Current action and preconditions to check: trajectory_clear

Your task: For each precondition in the list above, predict whether it will hold at this action.

Consider the current scene as observed from the mobile robot's camera, and analyze the predicted future states of all dynamic agents (e.g., people, animals, vehicles, or any moving entities) within the NEXT SECOND.

IMPORTANT: Only answer "very likely" if you are absolutely certain—based on strong, clear evidence—that a dynamic agent will violate the precondition in the predicted future state. Do NOT answer "very likely" for unlikely, ambiguous, or low-probability risks.

Ask yourself for each precondition: Is there a high probability, with clear and convincing evidence, that the predicted future states of any dynamic agent will interfere with the predicted future state of the currently executing action within the NEXT SECOND, causing that precondition to fail?

Assess the risk level based on these predictions. Use "likely" or "very likely" if motions create a clear risk of interference.

Use "neutral" or "improbable" if agents are nearby but their predicted paths are clearly diverging or non-conflicting.

Failure Risk Categories: "very improbable", "improbable", "neutral", "likely", "very likely"

Answer Format: Output ONLY the probability_of_failure value from these categories: "very improbable", "improbable", "neutral", "likely", "very likely"

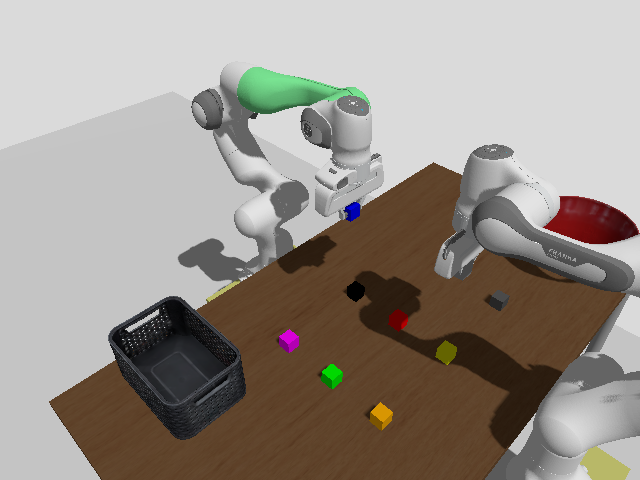

Answer: improbable